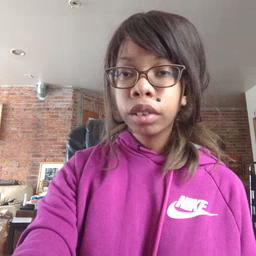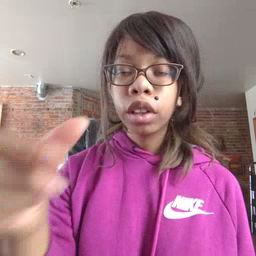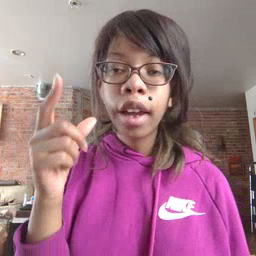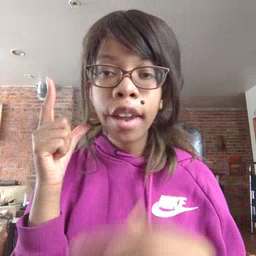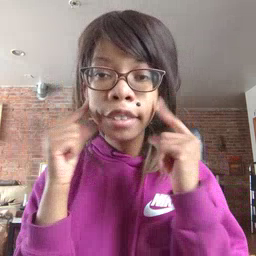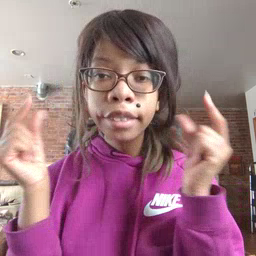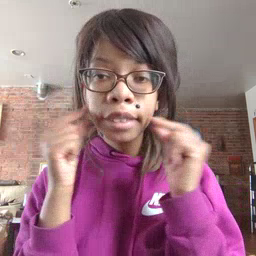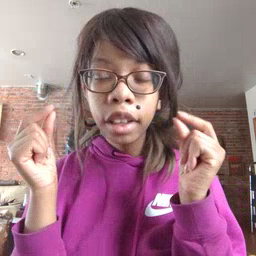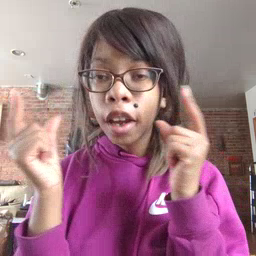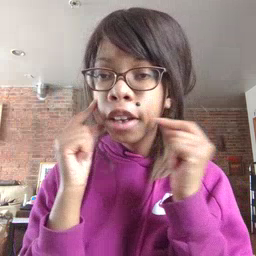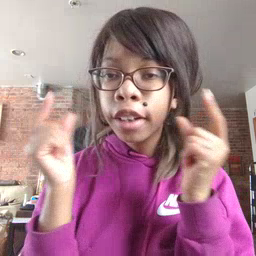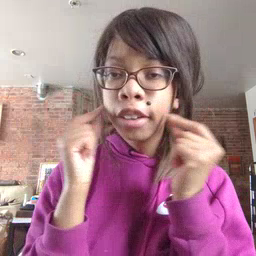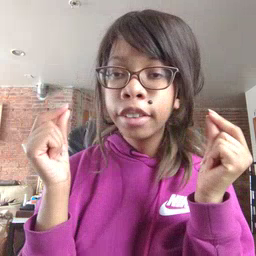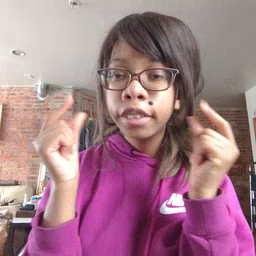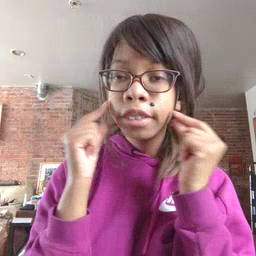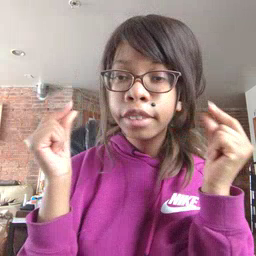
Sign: cat